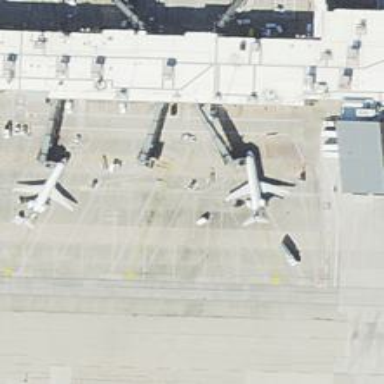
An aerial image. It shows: Airport gate.